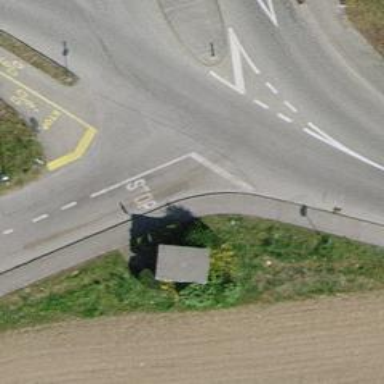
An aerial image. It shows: Unmarked road crossing.